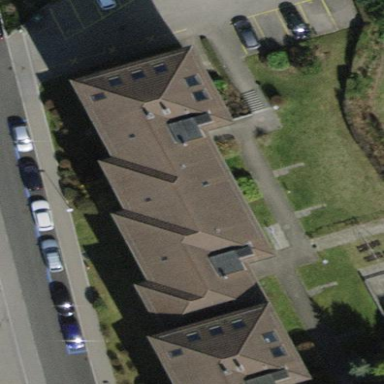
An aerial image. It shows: Building with hipped roof.